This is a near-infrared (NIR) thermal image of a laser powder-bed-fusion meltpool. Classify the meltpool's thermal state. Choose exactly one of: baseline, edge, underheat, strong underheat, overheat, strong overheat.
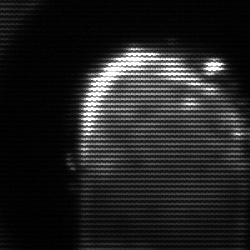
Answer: baseline